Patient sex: F
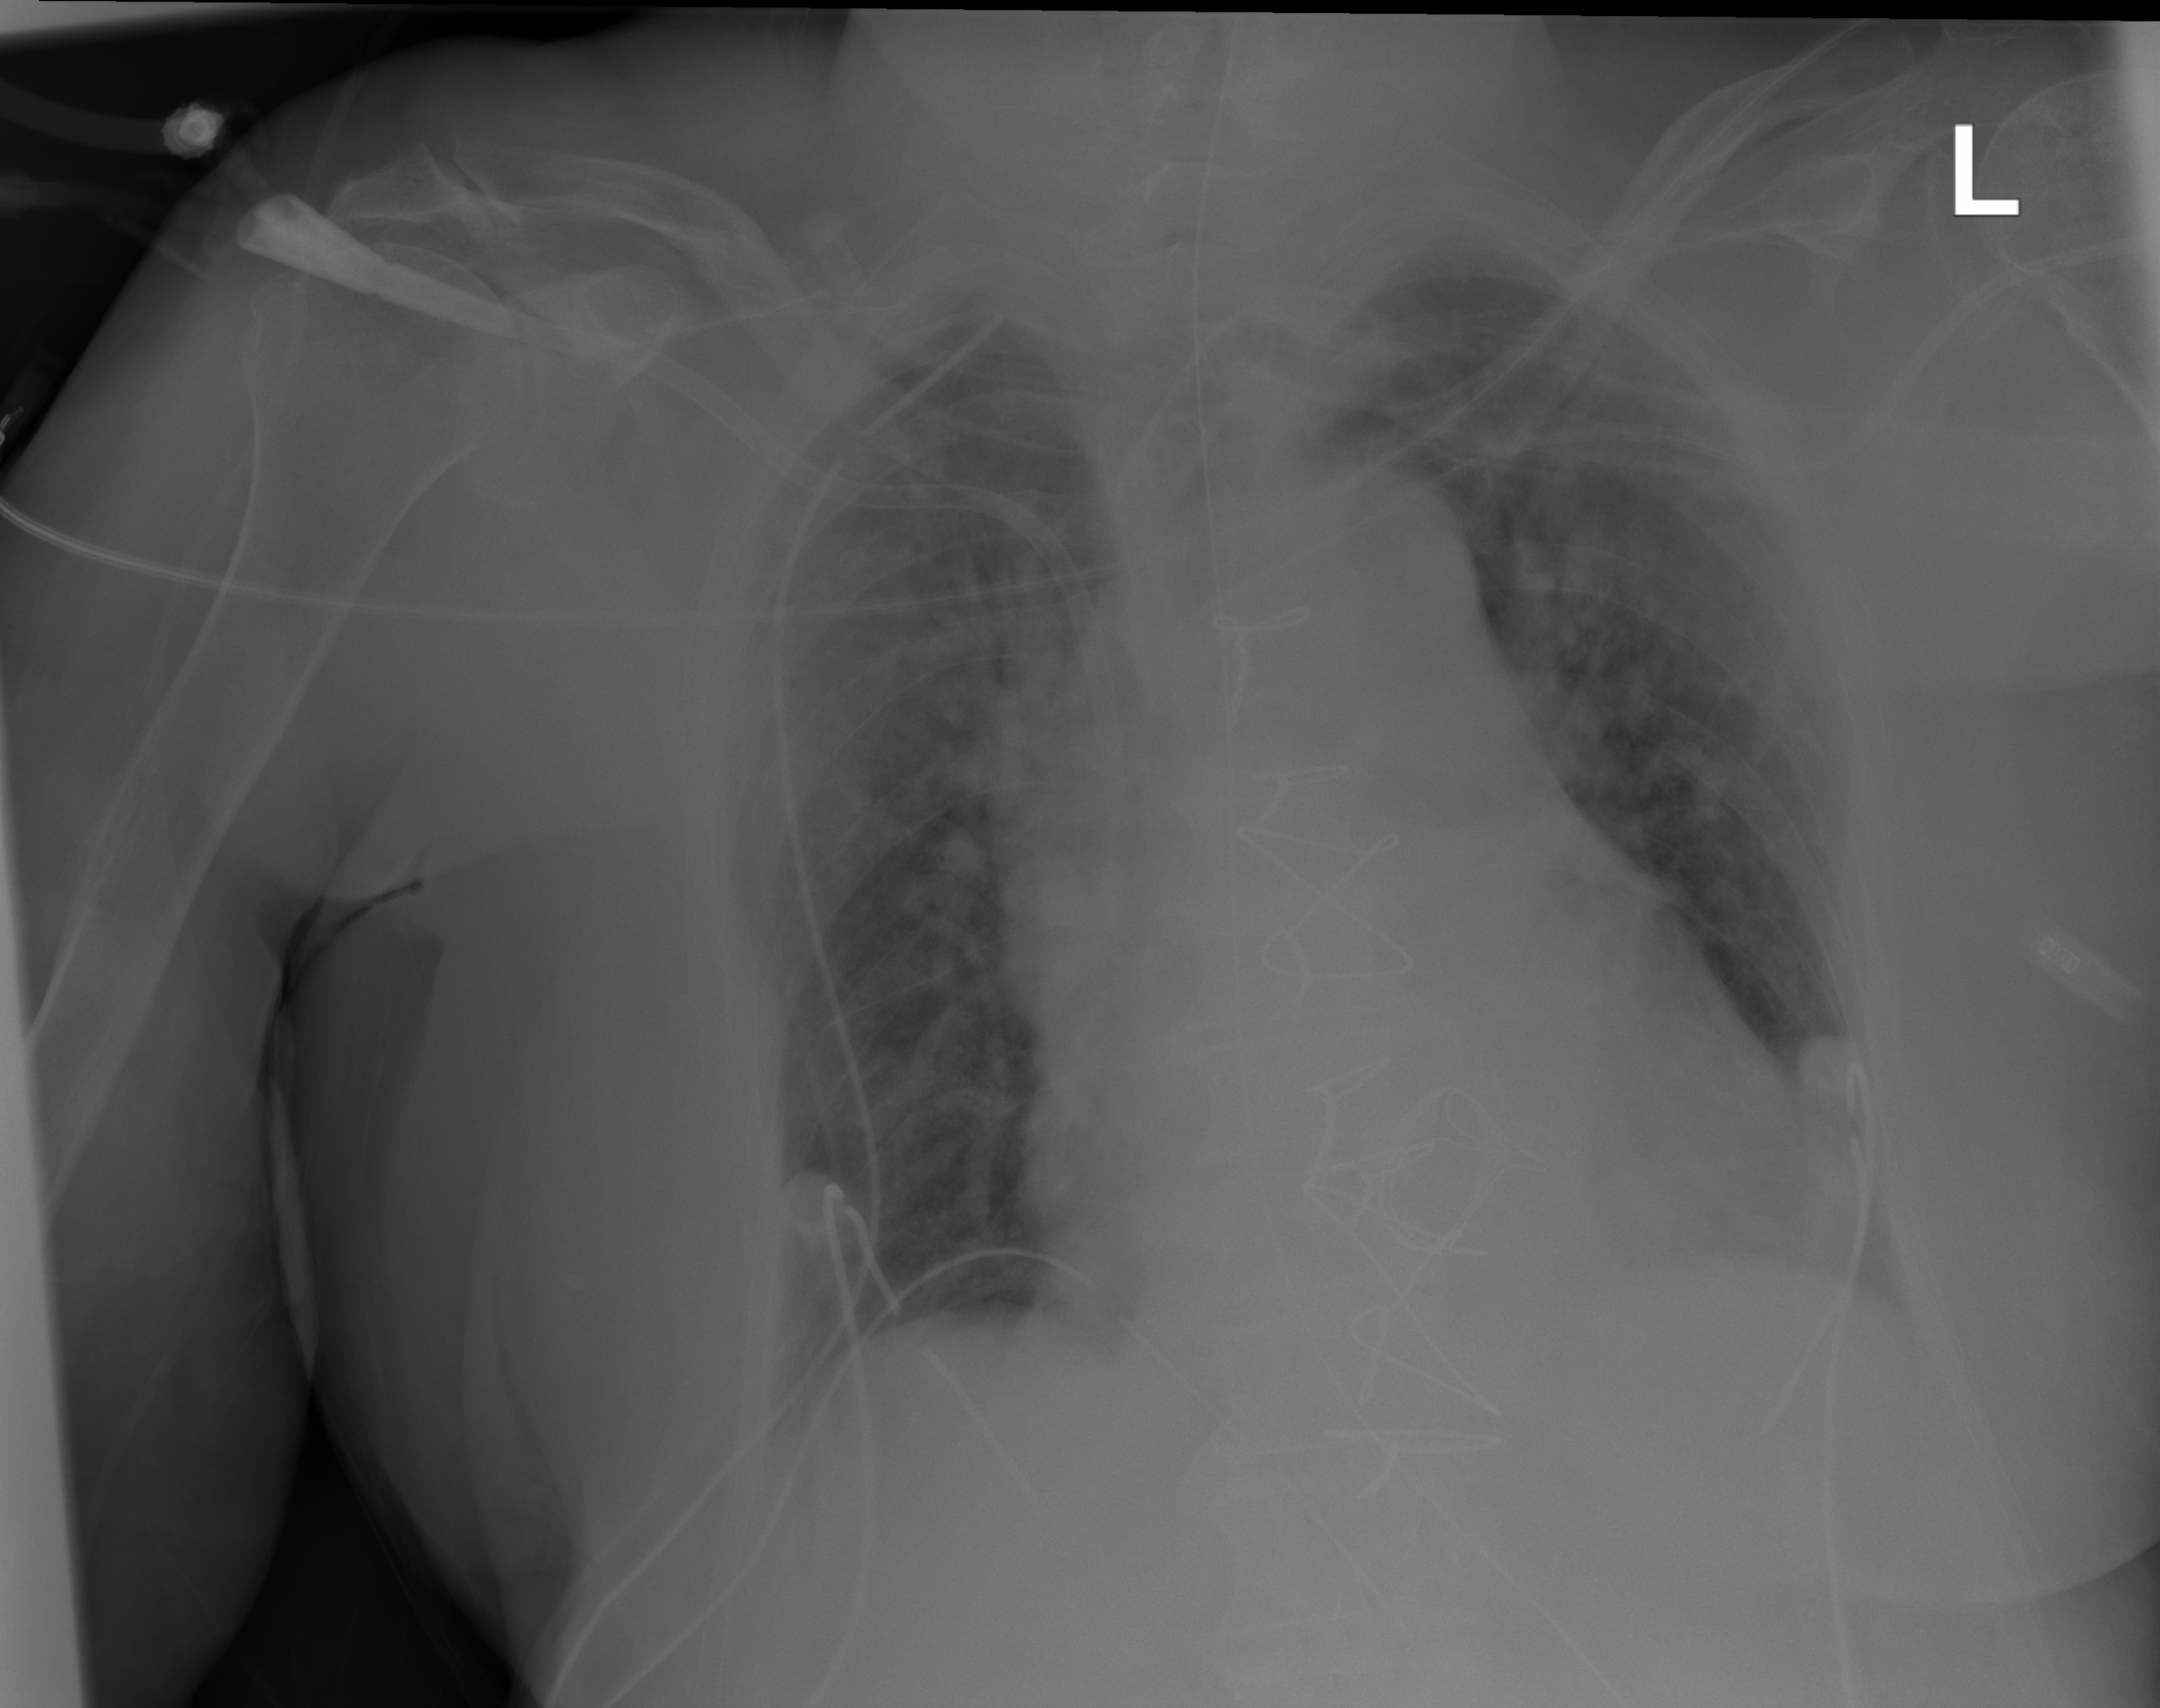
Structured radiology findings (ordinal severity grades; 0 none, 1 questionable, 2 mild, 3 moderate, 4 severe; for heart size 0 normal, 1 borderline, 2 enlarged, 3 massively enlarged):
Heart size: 2
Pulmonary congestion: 2
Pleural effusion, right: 1
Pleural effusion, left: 1
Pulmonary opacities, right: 0
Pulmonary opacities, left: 0
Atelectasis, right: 2
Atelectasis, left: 2